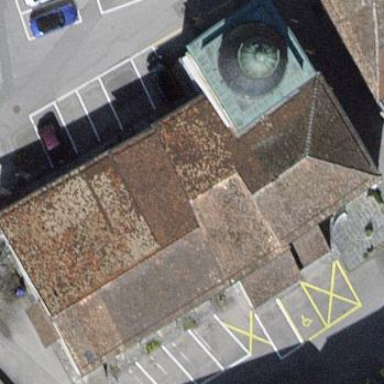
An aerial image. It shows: Church which is place of worship.